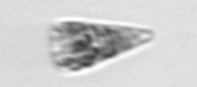
Label: Licmophora